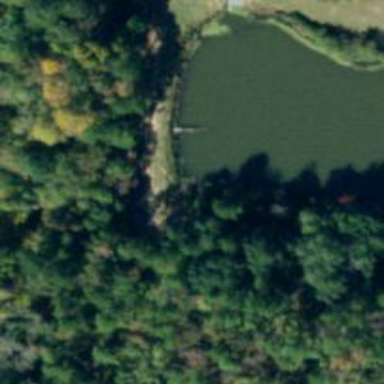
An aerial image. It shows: Dam along waterway.